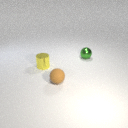
small green metal sphere to the right of small yellow metal cylinder